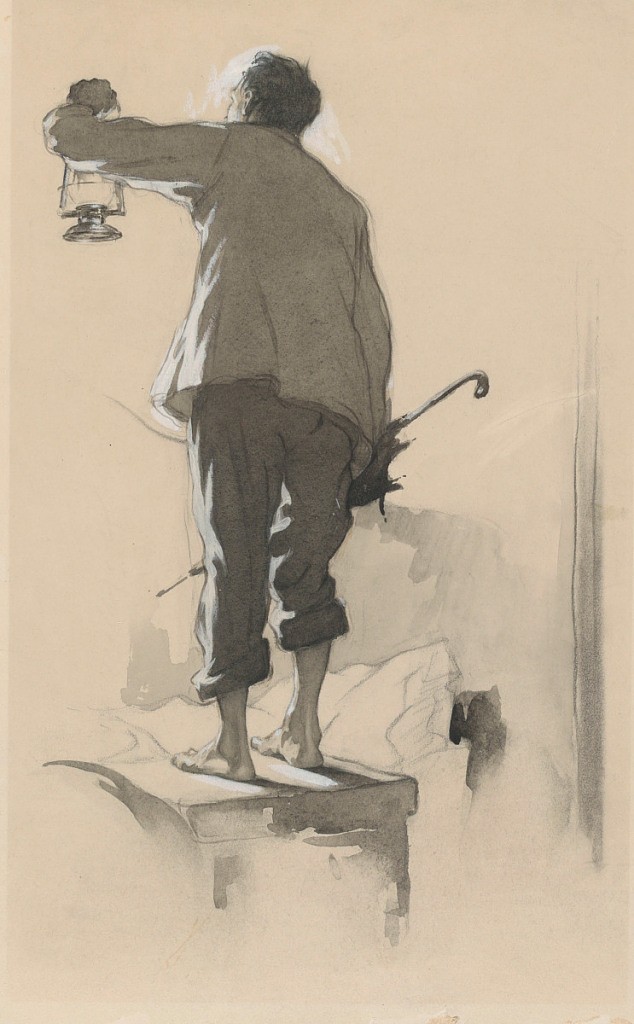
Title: To Explore by that Cheerless Illumination for Leaks
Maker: Frank Walter Taylor, 1874 – 1921
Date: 1904
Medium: Black crayon, brush with black and grey watercolors, with white heightening, on illustration board
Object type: Drawing
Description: A man, half undressed and bare-footed, stands on a chair, holding an oil lantern in his left hand and an umbrella in his right.